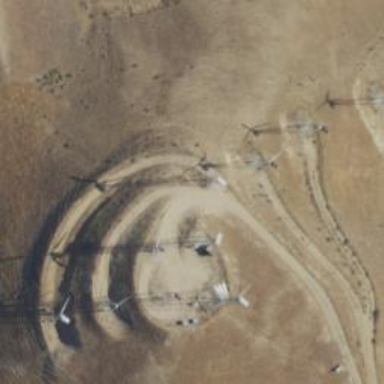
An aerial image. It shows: Wind turbine power generator.